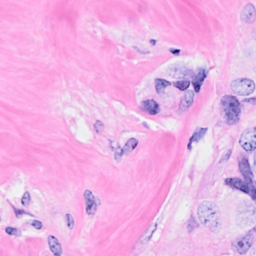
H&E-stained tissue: Breast